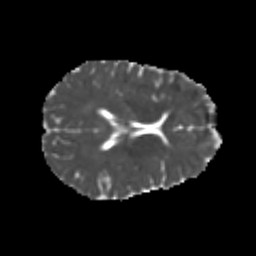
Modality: MD
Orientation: axial
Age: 20
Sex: female
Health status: healthy
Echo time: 0.074 s